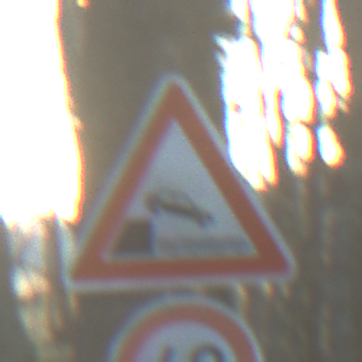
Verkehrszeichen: Ufer
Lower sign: Geschwindigkeit40
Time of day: SunriseSunset
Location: Outdoor (Nature)
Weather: Clear
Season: Winter
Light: Natural